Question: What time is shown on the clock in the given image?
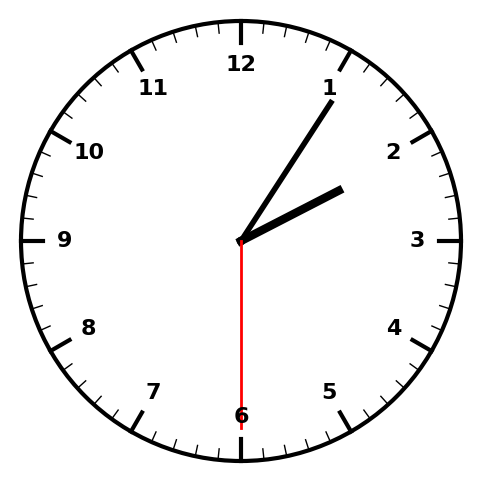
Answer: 02:05:30